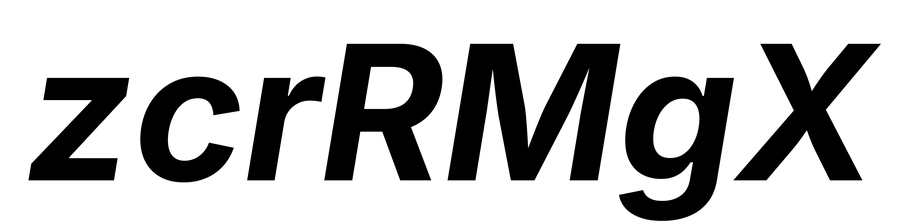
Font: Inter-Italic_Bold_Italic